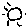
Label: sun